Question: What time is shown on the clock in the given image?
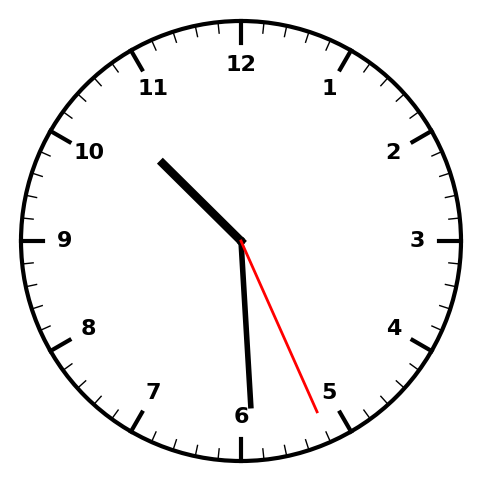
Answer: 10:29:26